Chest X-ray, PA view. Patient: 65 years old, sex F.
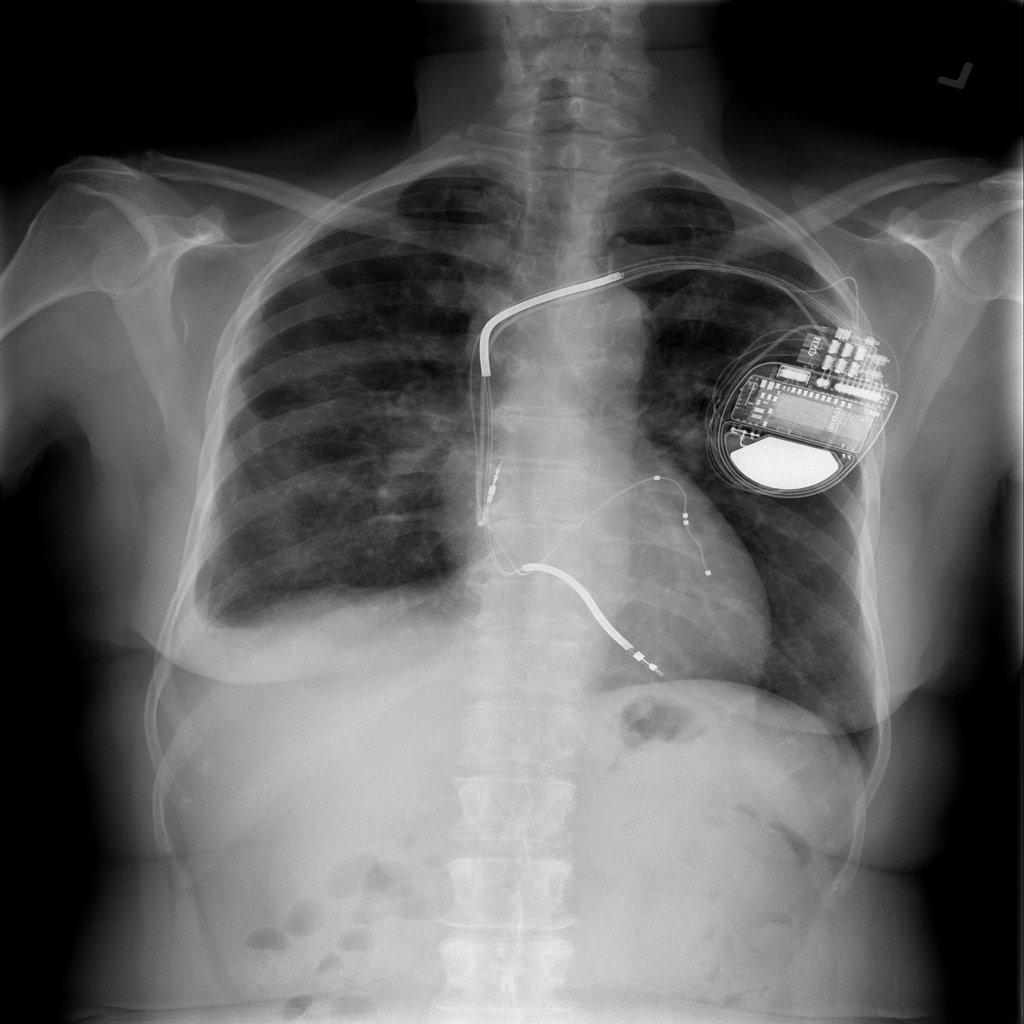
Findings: No Finding